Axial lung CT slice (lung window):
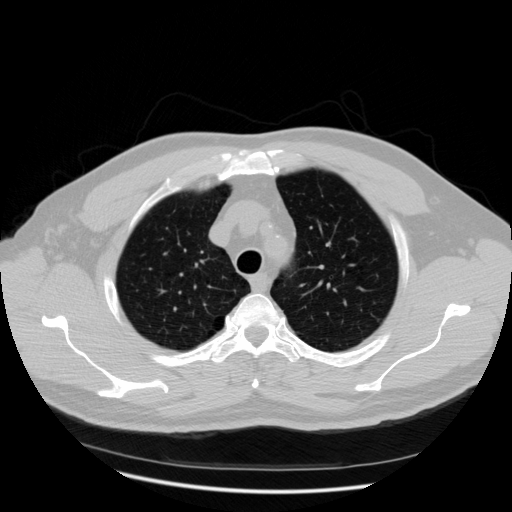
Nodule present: no